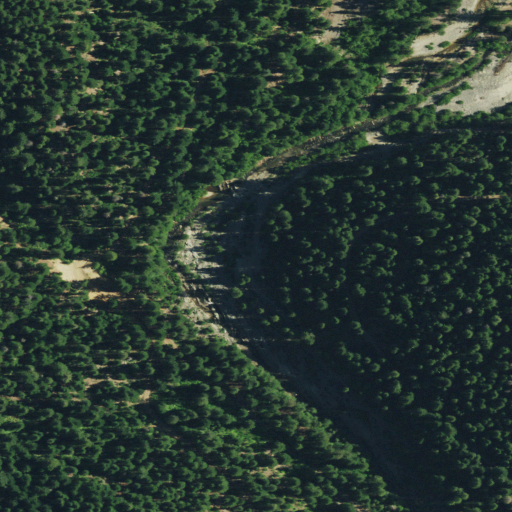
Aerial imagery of valley in California named Dark Ravine containing evergreen forest and shrub